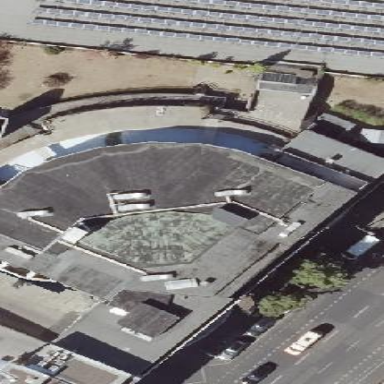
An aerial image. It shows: Flat-roofed parking building.